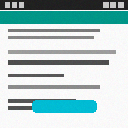
Screen state: on